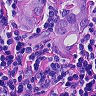
Metastatic tissue present: yes